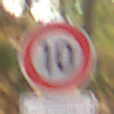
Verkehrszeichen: Geschwindigkeit10
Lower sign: HinweisDurchVerbaleAngabe9
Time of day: MorningAfternoon
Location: Outdoor (Nature)
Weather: Overcast
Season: Autumn
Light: Natural